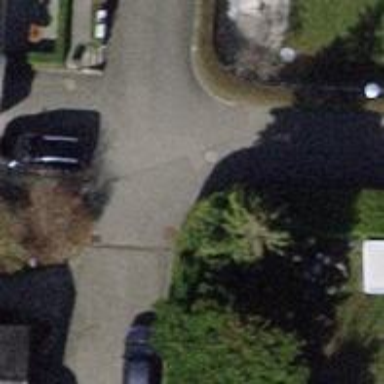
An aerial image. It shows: Driveway leading to service road.